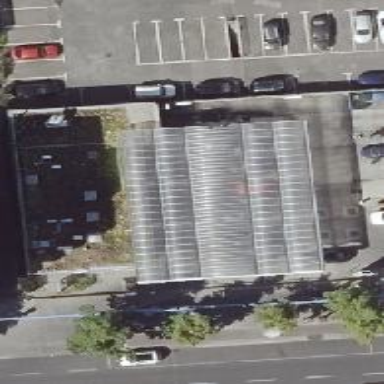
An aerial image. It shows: Fuel station.